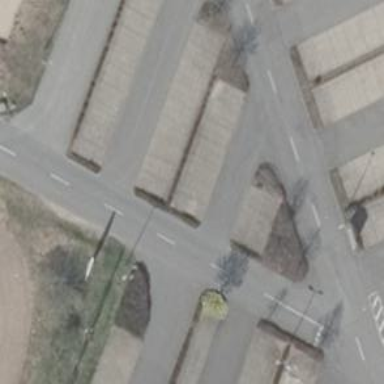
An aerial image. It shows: Asphalt road designated for service vehicles.